Interaction volume radius: 5 \u00c5
Interaction volume height: 15 \u00c5
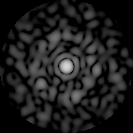
Disorder parameter: 0.8911